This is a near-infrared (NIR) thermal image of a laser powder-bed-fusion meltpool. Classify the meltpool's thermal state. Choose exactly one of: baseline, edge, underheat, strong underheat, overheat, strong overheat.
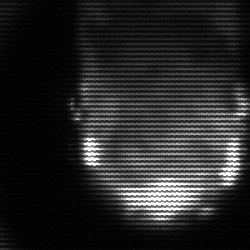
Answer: baseline